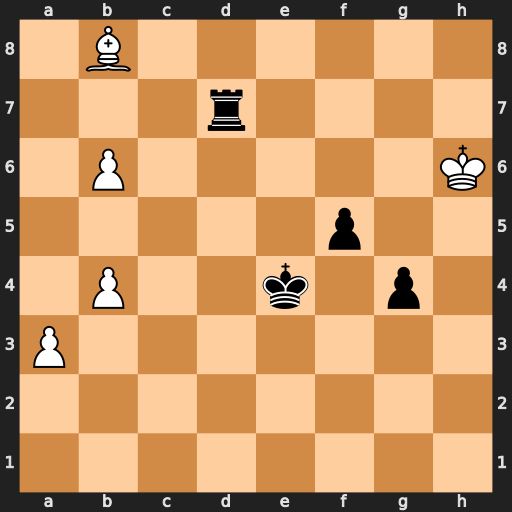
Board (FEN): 1B6/3r4/1P5K/5p2/1P2k1p1/P7/8/8
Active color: w
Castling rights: -
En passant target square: -
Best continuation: Bc7 f4 b7 Rxc7 b8=Q